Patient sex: M
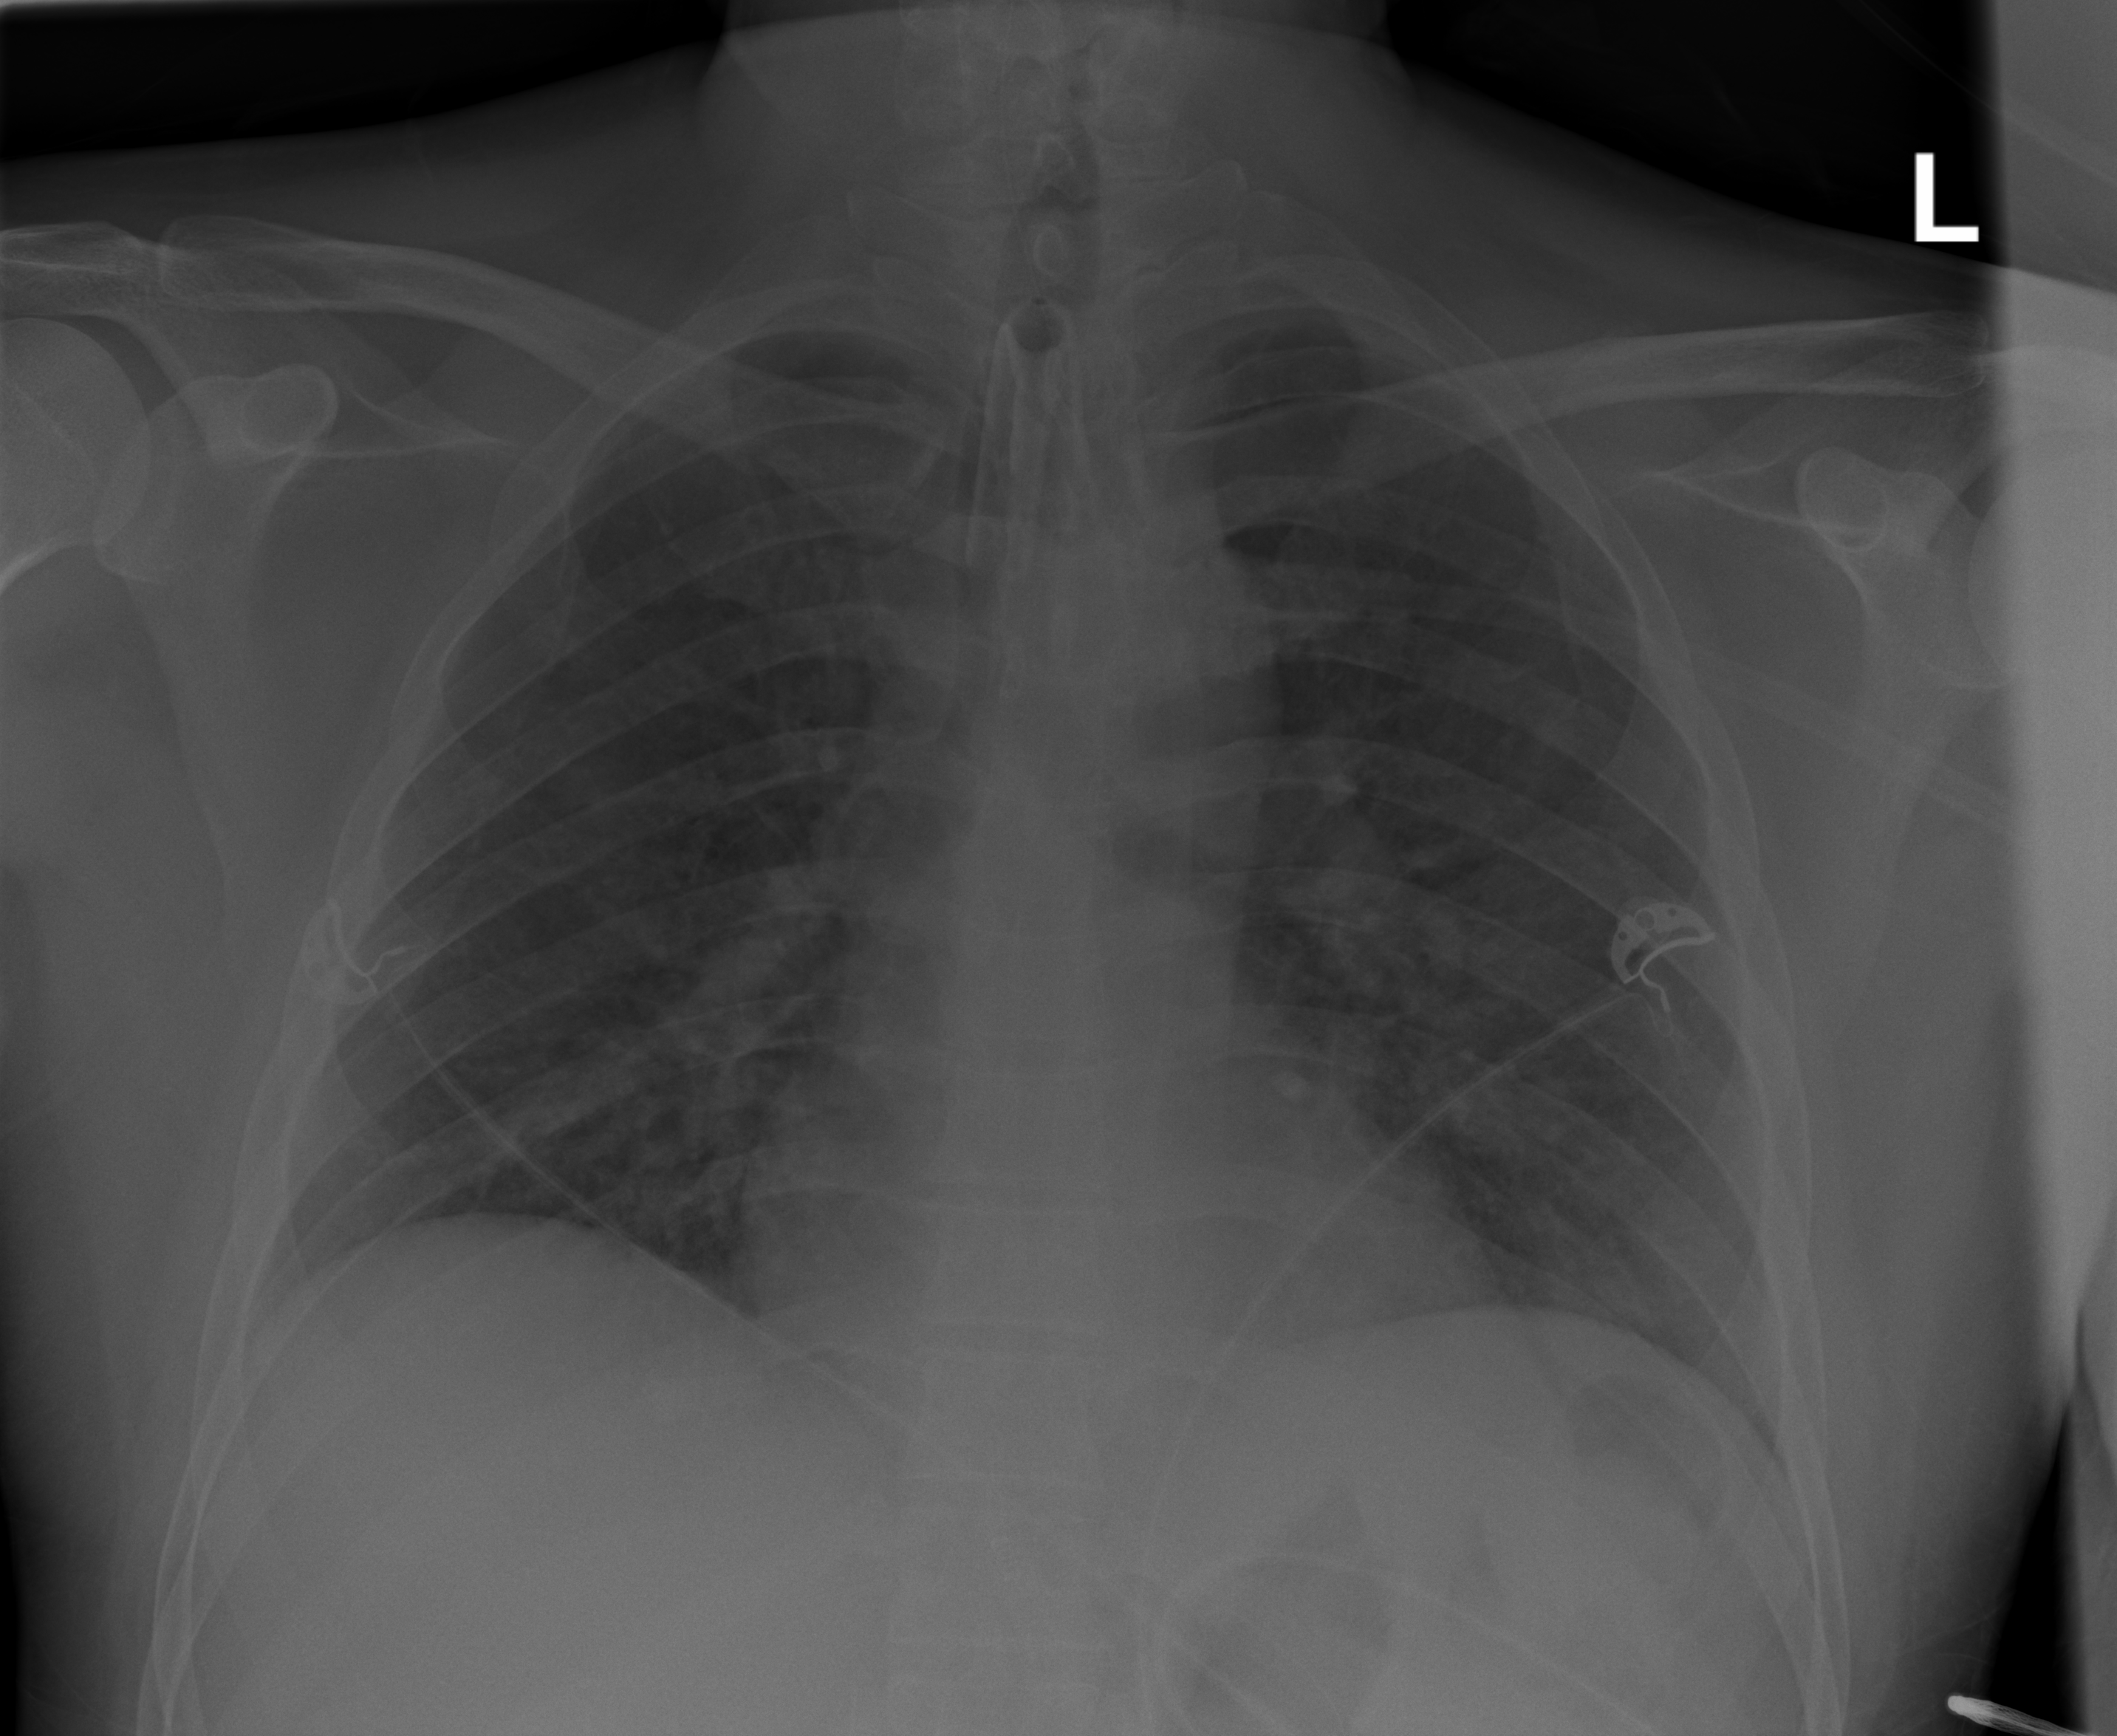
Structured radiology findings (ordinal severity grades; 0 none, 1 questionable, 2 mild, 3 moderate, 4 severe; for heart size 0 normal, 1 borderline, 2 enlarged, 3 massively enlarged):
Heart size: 0
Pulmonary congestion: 0
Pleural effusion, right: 0
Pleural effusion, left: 0
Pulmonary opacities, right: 2
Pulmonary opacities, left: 2
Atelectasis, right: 2
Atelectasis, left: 2